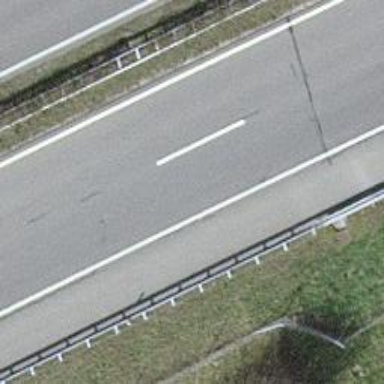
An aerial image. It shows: Asphalt motorway.